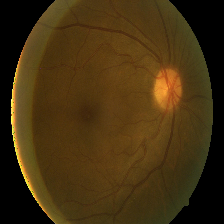
Diabetic retinopathy grade: Moderate